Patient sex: M
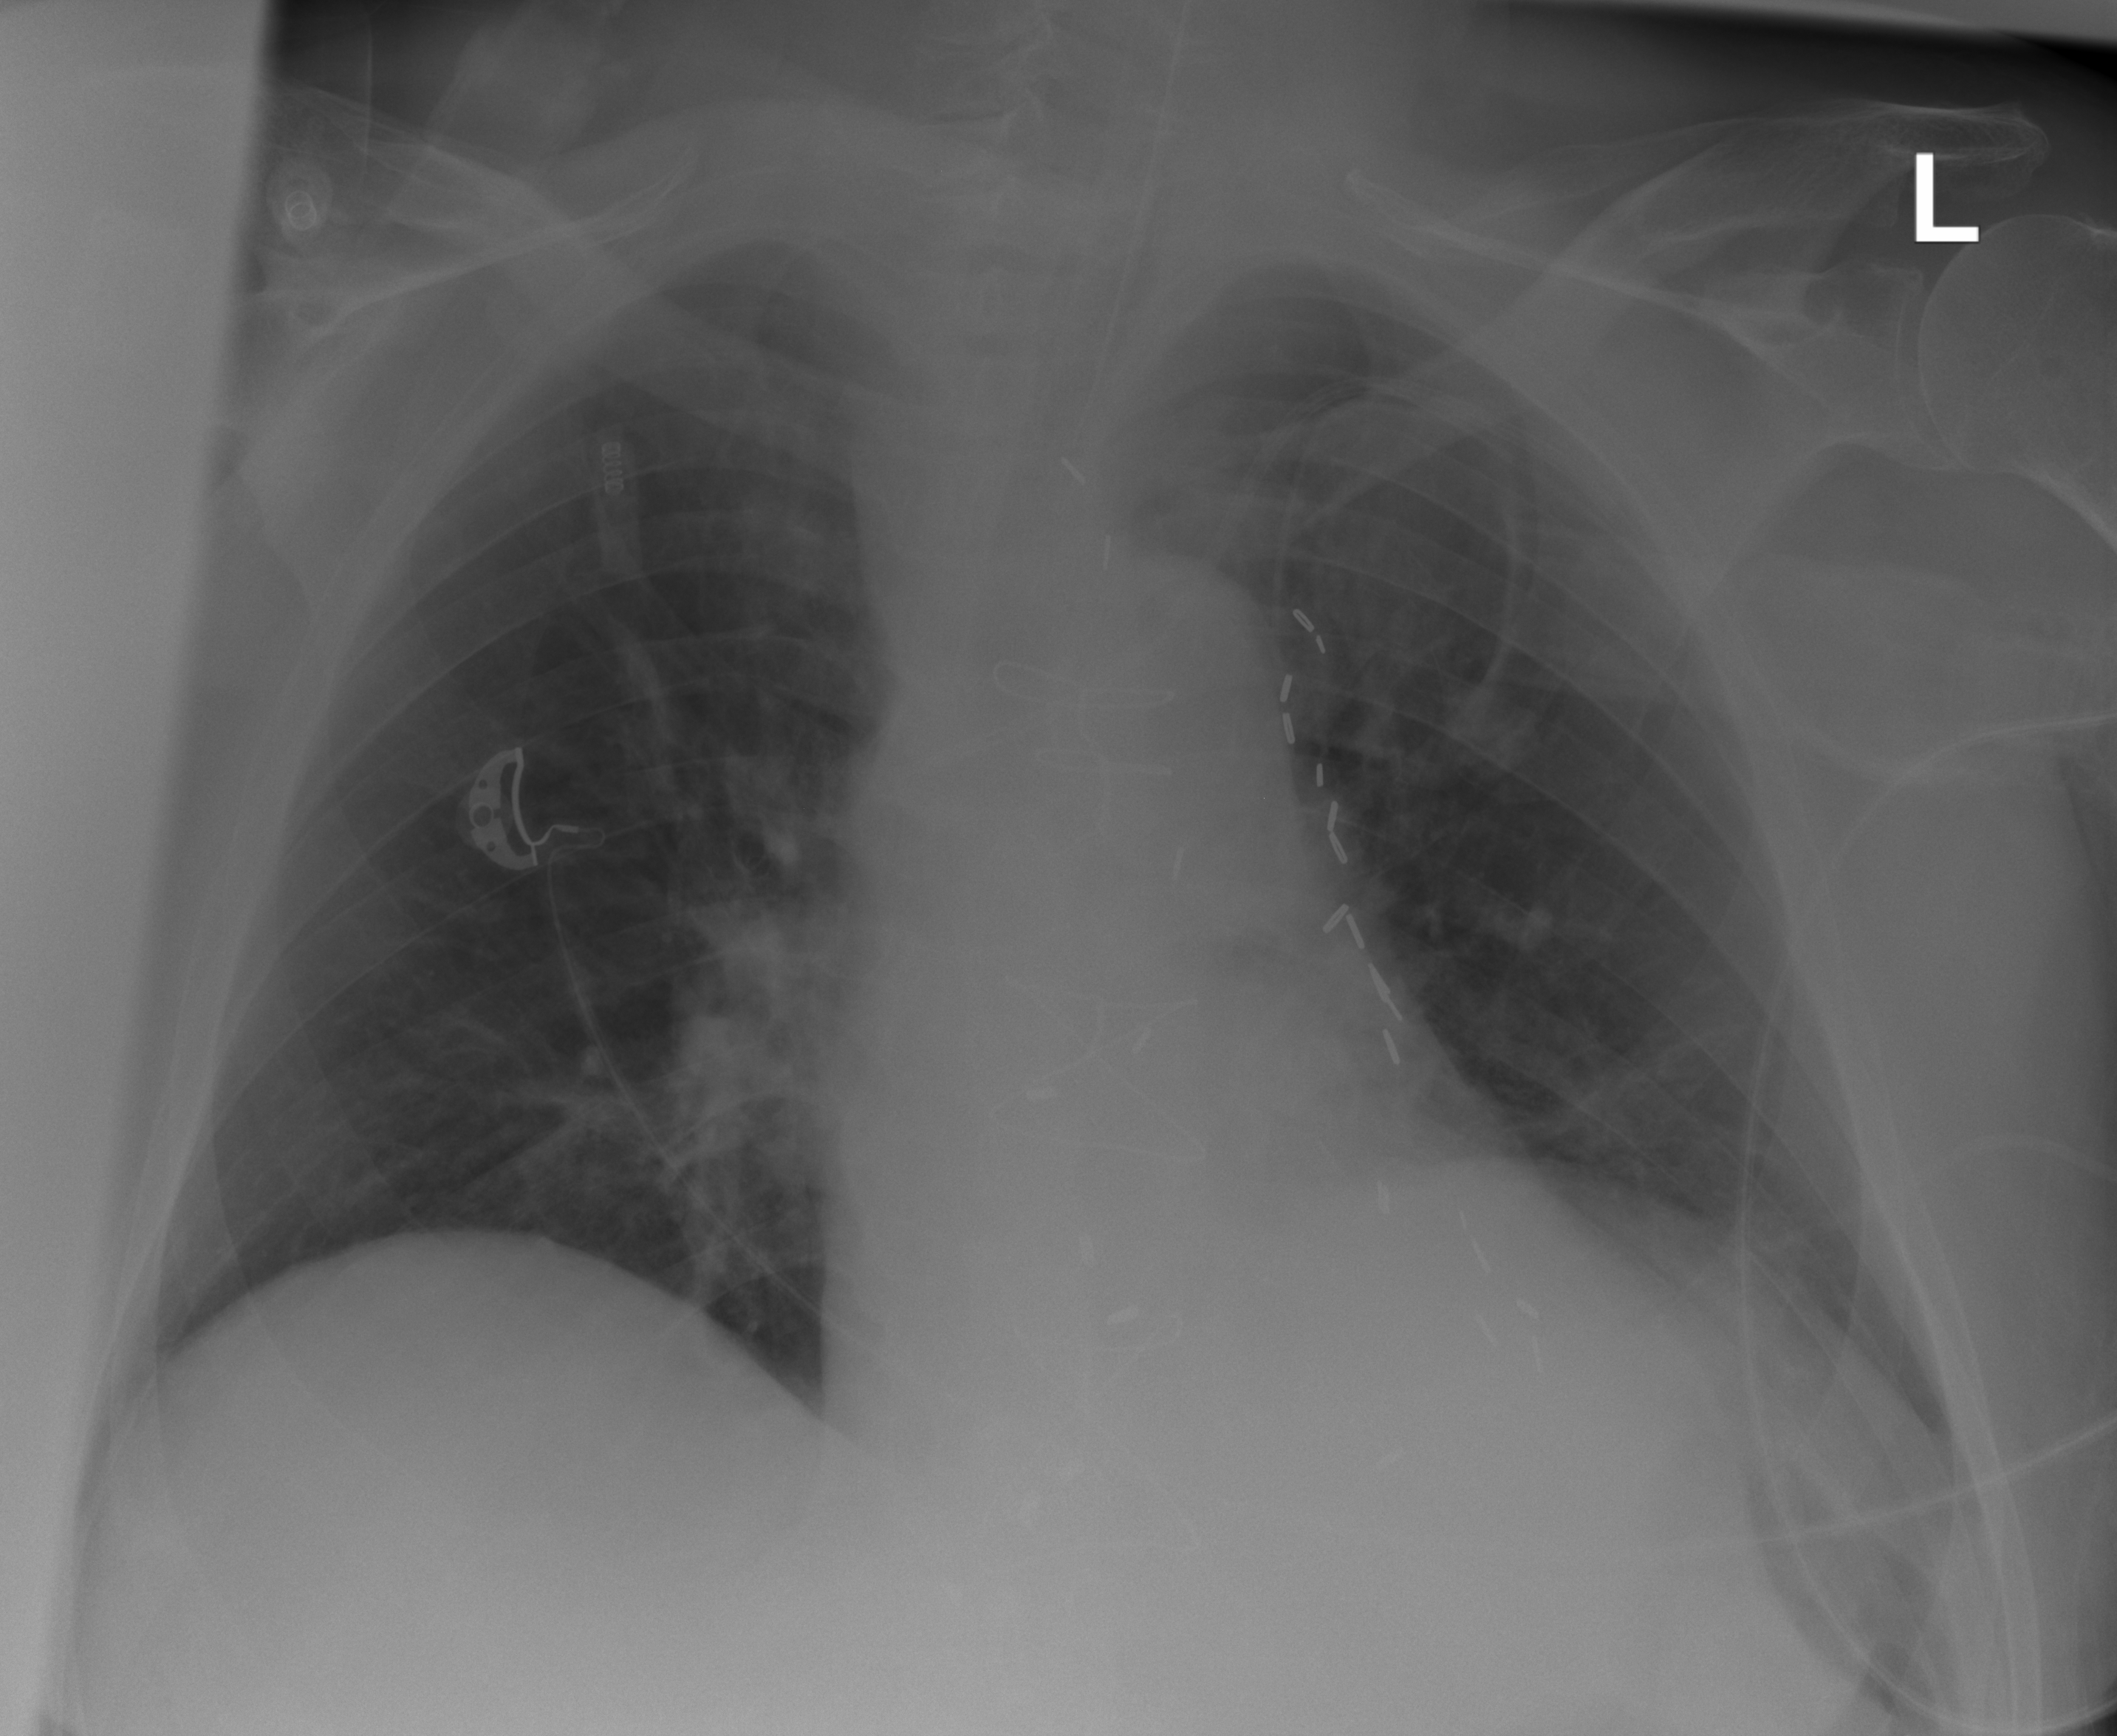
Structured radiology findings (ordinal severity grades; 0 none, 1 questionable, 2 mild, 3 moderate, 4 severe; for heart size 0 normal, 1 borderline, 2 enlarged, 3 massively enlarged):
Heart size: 2
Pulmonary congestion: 1
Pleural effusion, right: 0
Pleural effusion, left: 0
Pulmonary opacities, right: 0
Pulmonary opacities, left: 0
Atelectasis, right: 1
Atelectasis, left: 1